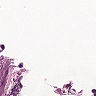
Metastatic tissue present: no